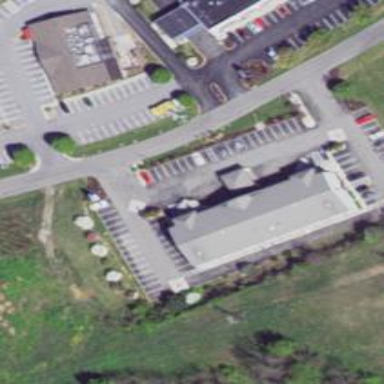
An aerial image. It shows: Hotel building.